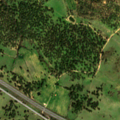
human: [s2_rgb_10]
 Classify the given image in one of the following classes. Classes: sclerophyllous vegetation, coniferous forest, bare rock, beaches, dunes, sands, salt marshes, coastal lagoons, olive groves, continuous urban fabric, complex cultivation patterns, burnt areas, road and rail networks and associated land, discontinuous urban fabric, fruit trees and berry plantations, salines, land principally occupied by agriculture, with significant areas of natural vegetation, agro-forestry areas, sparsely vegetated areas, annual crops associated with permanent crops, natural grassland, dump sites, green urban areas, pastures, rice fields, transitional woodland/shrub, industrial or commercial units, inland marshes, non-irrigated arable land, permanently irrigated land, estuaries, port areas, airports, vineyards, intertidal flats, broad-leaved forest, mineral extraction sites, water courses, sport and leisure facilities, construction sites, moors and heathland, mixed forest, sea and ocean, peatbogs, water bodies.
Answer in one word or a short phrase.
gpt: pastures, agro-forestry areas